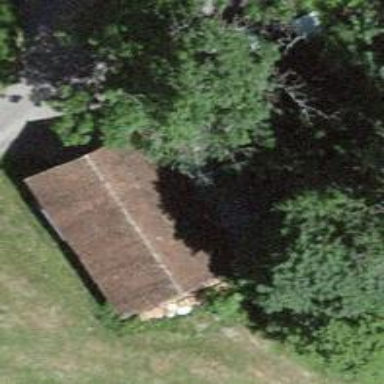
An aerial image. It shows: Rural barn.